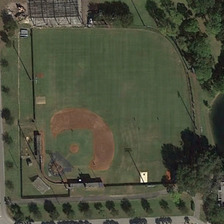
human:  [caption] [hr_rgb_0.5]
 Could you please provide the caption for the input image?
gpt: some green trees are around a baseball field sparsely .

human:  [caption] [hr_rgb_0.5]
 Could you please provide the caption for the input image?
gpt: some green trees are around a baseball field sparsely .

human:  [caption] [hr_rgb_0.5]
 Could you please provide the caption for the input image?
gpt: some green trees are around a baseball field sparsely .

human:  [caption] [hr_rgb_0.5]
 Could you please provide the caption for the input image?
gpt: some green trees are around a baseball field sparsely .

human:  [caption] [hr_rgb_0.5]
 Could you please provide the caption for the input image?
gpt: some green trees are around a baseball field sparsely .